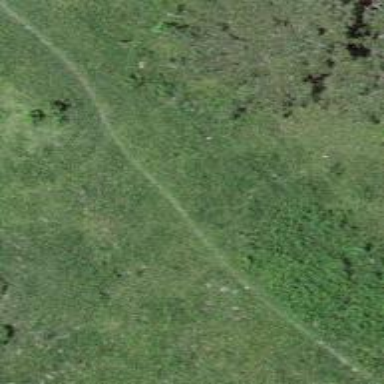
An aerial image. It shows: Path.